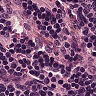
Metastatic tissue present: no